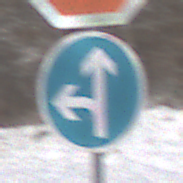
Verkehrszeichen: VorgeschriebeneFahrtrichtungGeradeausOderLinks
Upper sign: Stop
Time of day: MorningAfternoon
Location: Outdoor (Nature)
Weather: PartlyCloudy
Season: Winter
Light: Natural